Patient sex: M
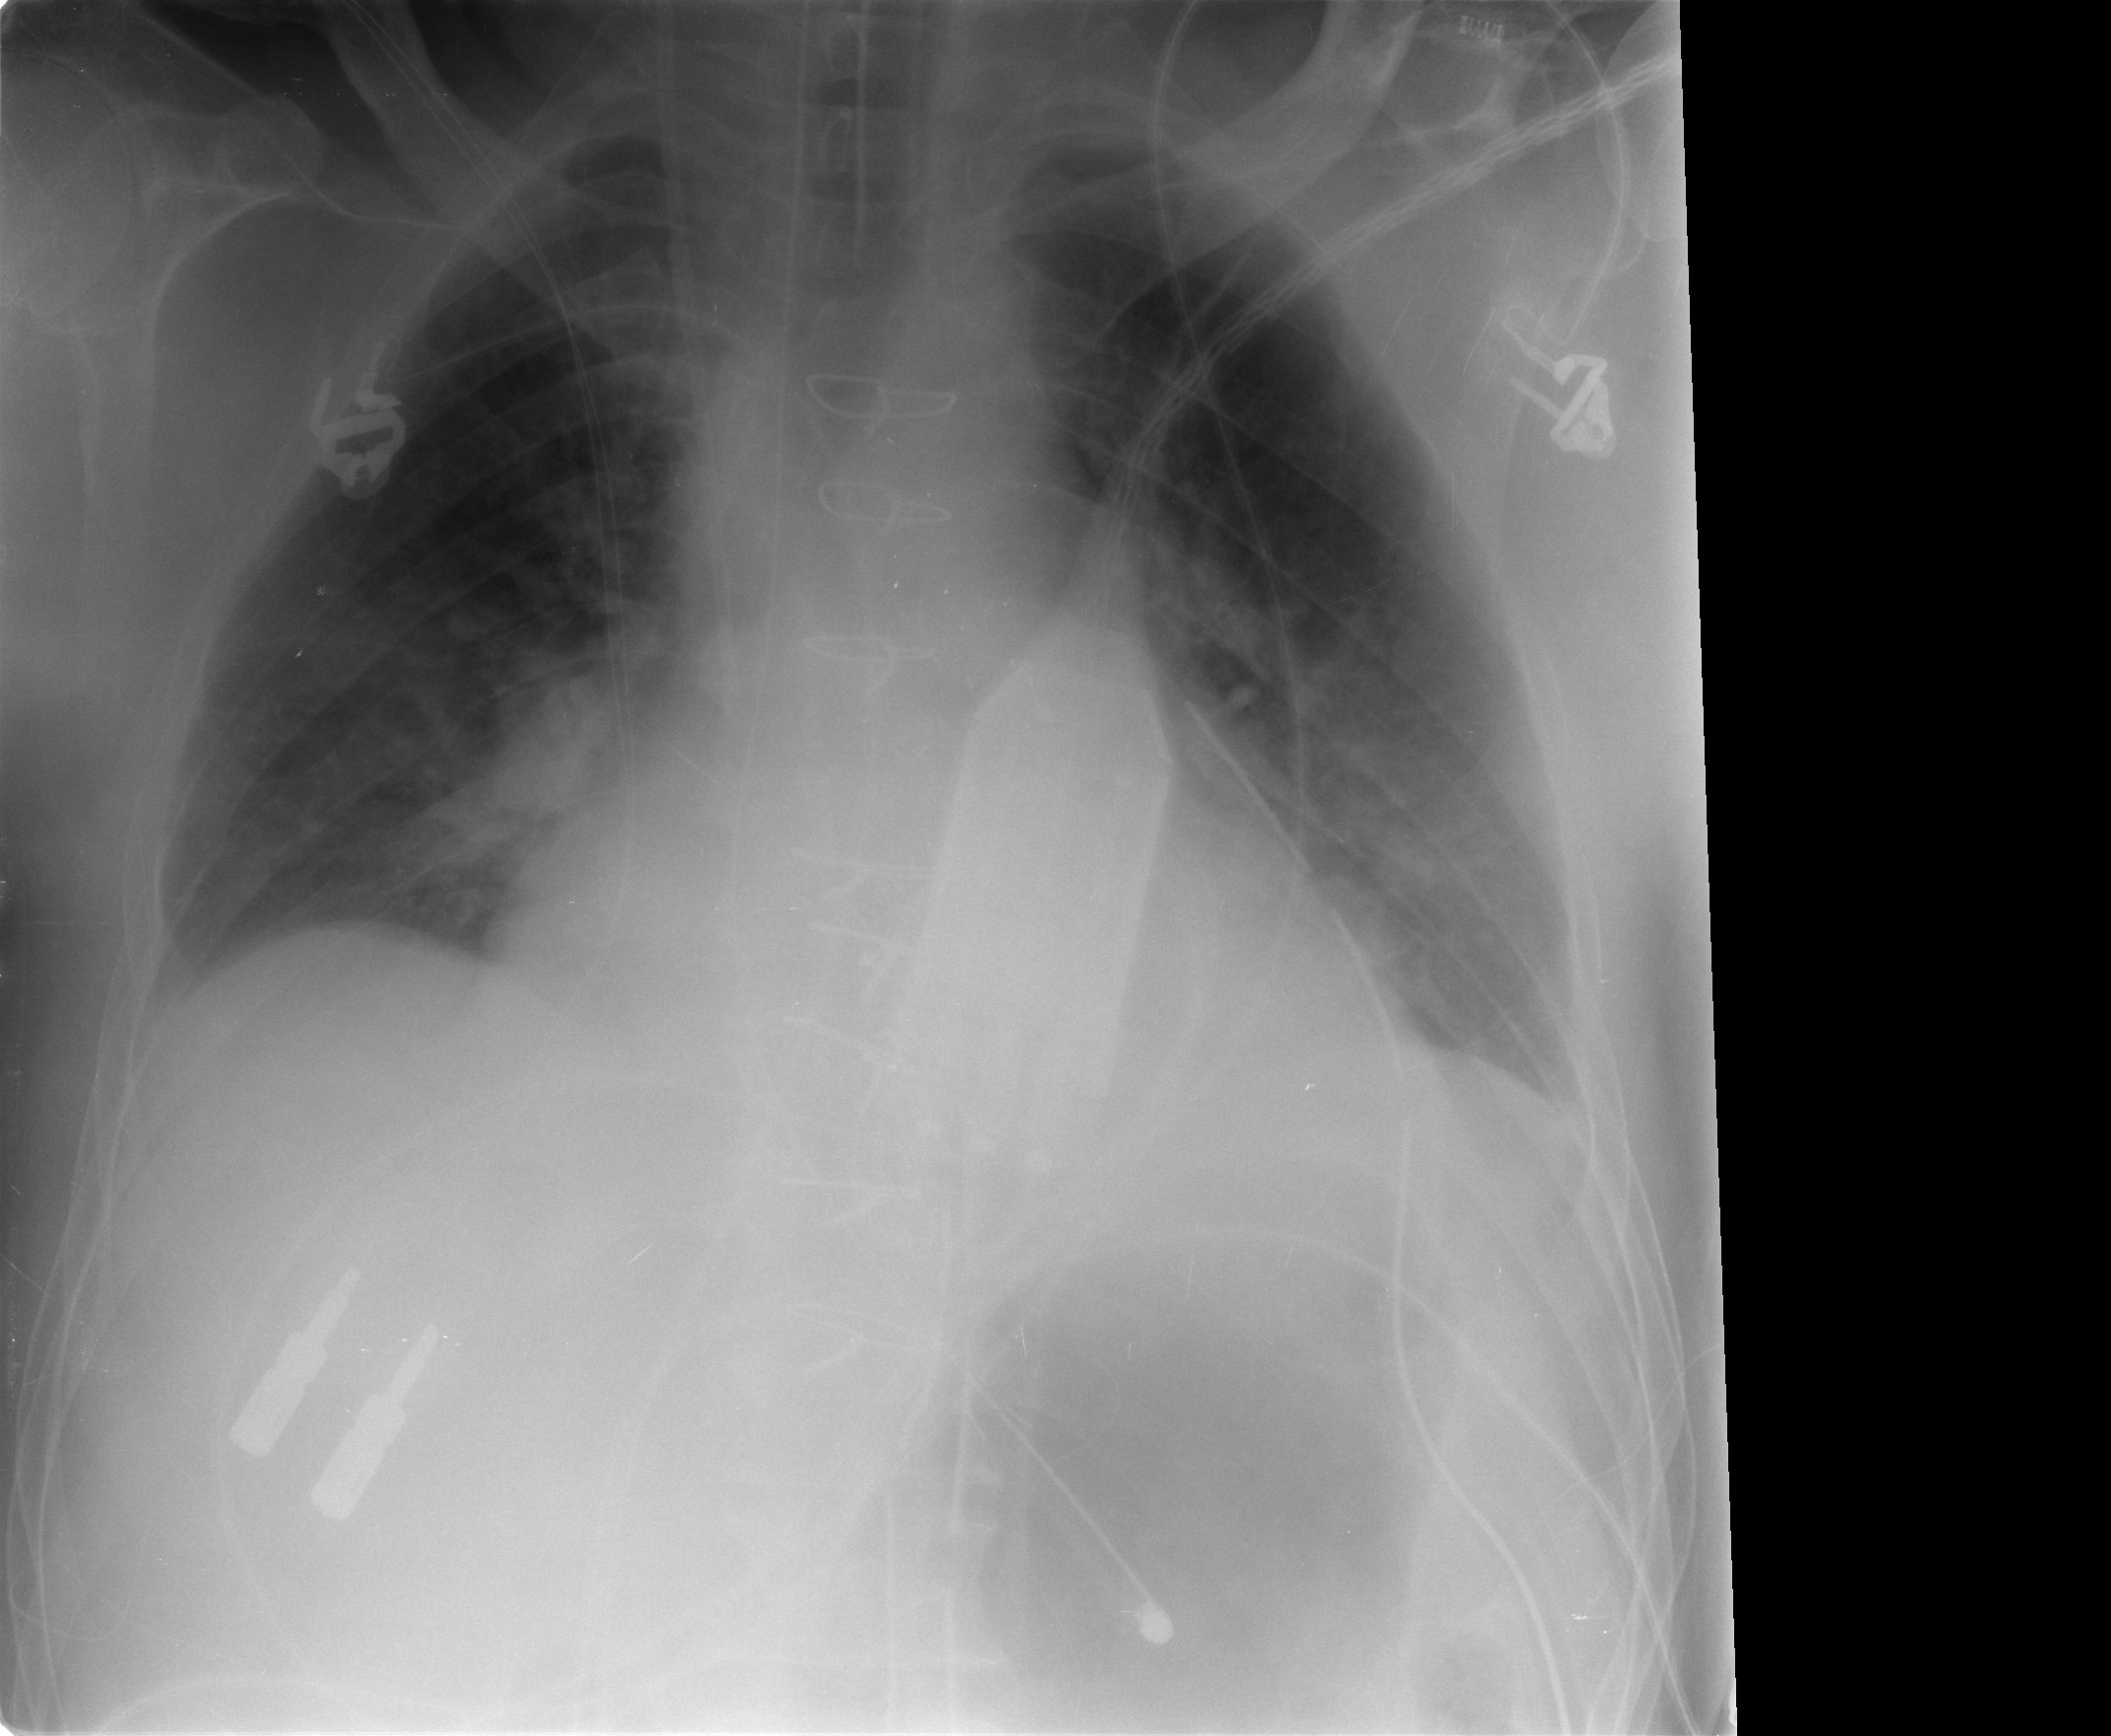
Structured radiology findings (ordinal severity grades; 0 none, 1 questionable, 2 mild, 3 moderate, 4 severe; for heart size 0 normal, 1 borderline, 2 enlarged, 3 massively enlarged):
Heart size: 2
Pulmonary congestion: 1
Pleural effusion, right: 1
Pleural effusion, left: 1
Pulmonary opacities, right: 0
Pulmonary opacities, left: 0
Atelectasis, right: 2
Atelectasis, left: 2